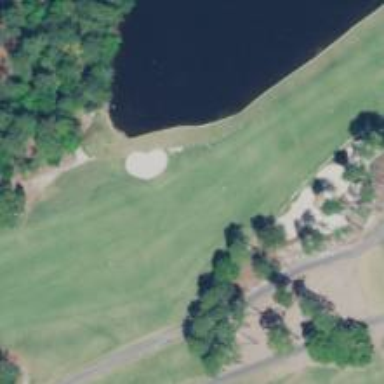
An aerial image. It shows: View of golf hole.